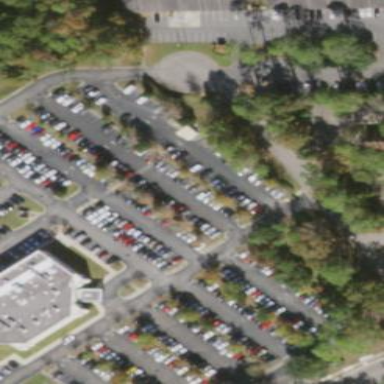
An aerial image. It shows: Paved parking area.